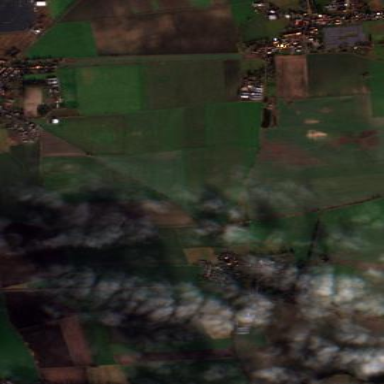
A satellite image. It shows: Picturesque farmland scene.